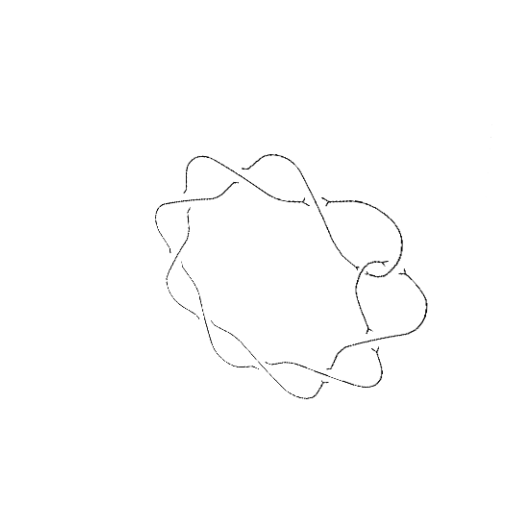
Crossing number: 10